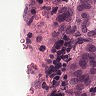
Metastatic tissue present: yes